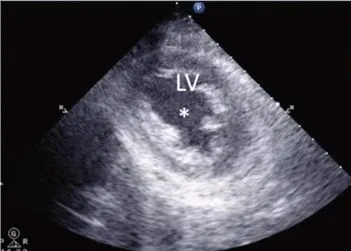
Echocardiogram on POD 4. Parasternal long axis views.
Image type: radiology (ultrasound)